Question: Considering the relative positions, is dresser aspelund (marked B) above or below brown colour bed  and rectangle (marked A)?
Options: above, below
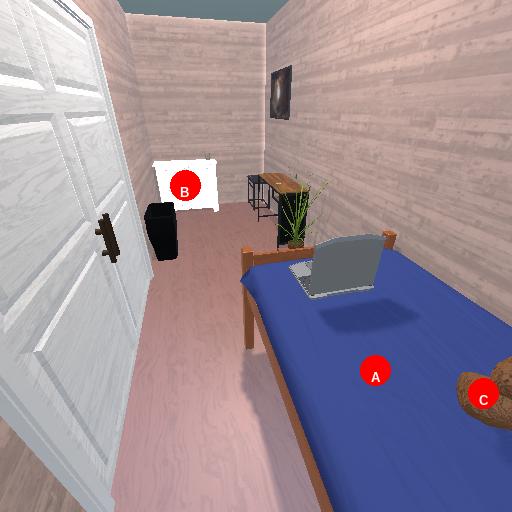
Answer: above